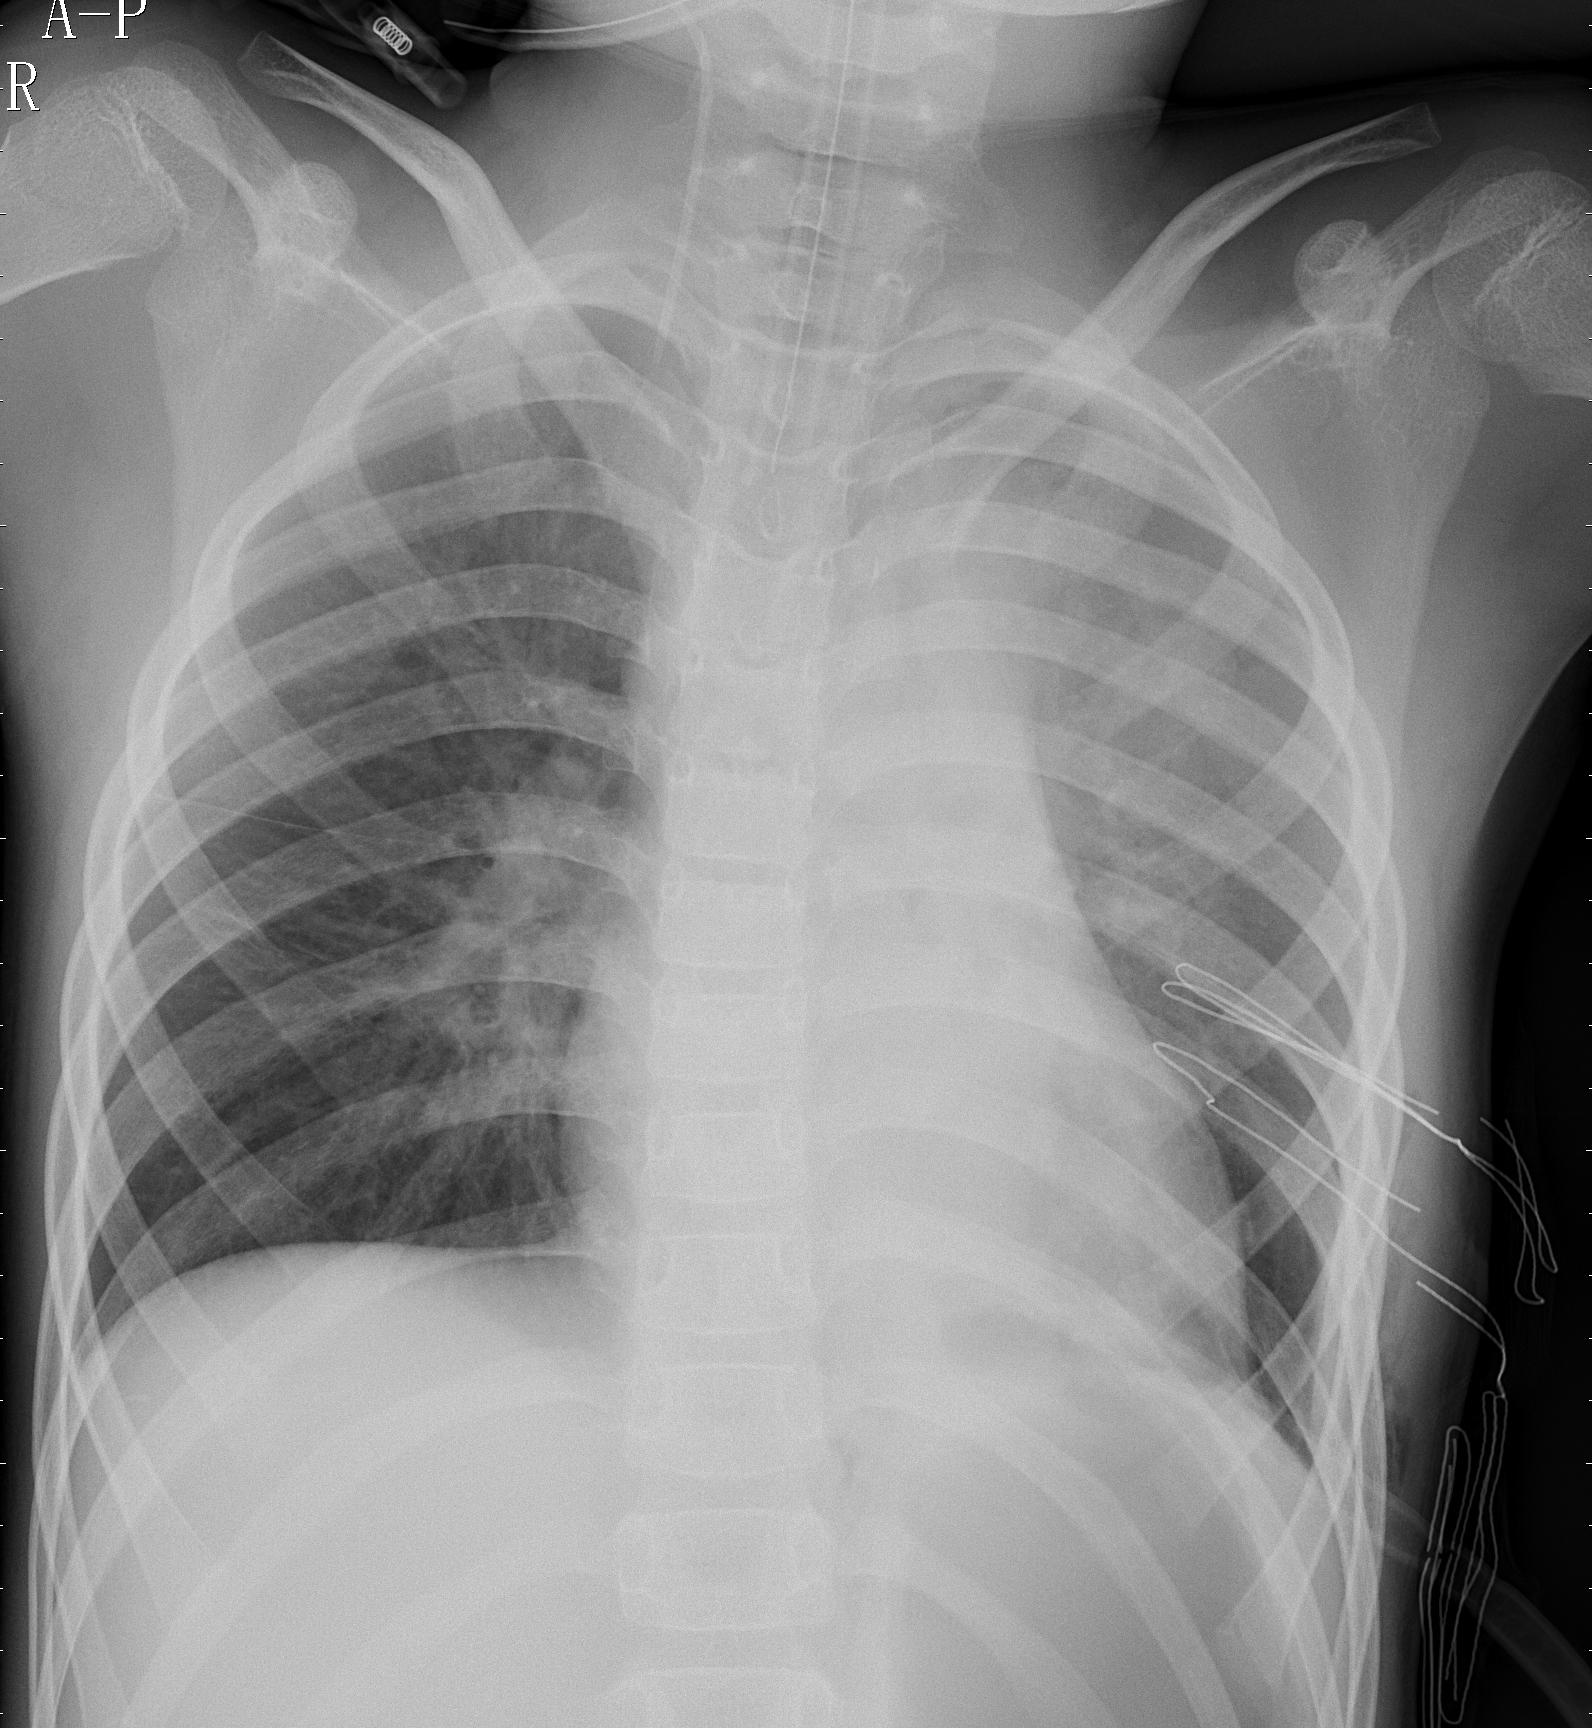
Diagnosis: PNEUMONIA